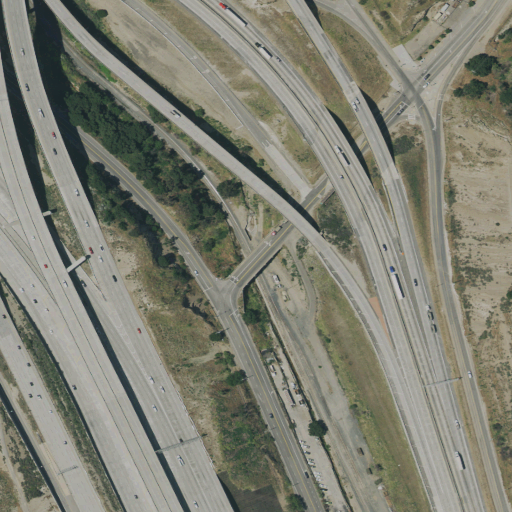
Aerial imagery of valley in California named Weldon Canyon containing medium intensity development, low intensity development, open development, high intensity development, grassland, and shrub